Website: home-depot
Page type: account-selection
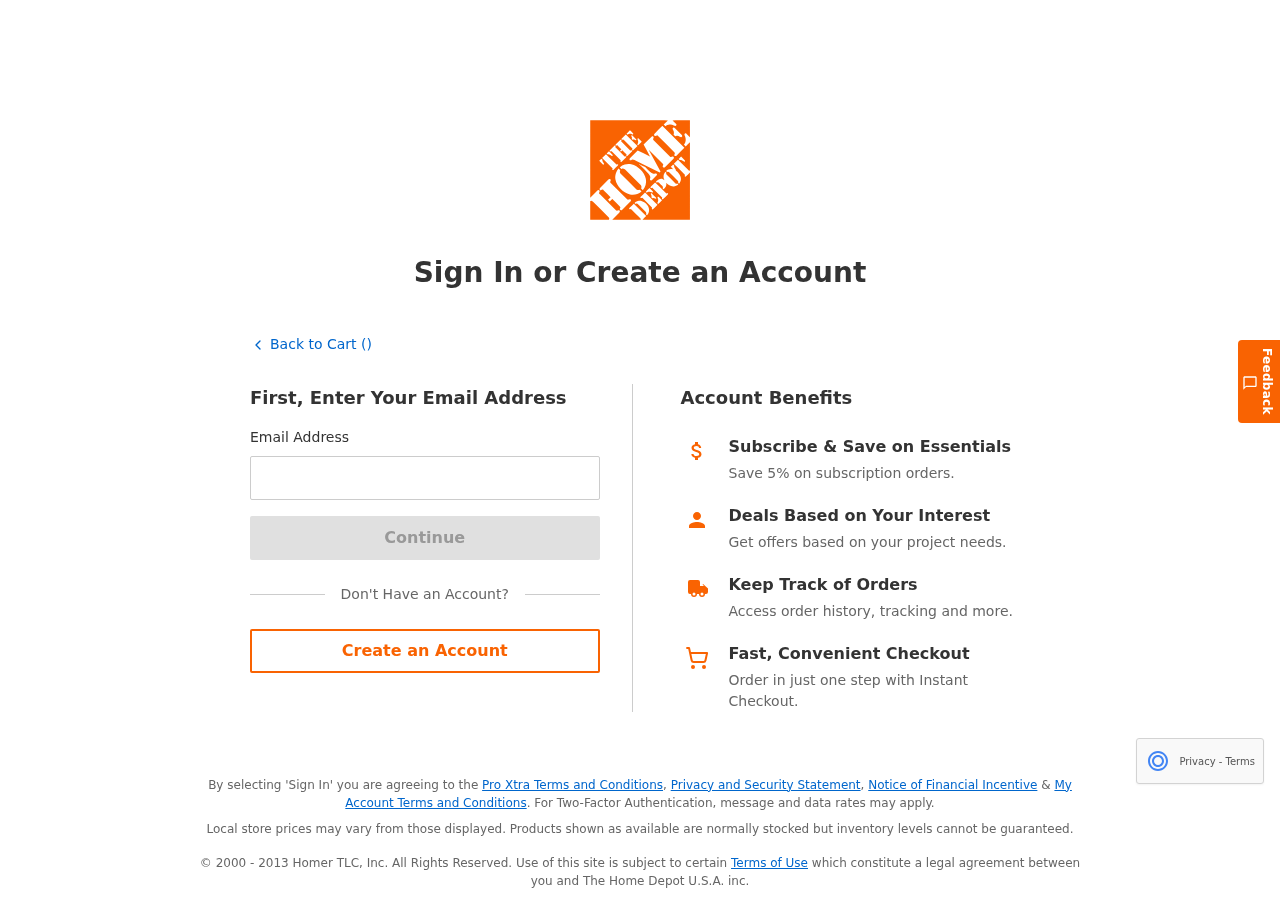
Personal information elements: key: PII_EMAIL
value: marypeterson@yahoo.com